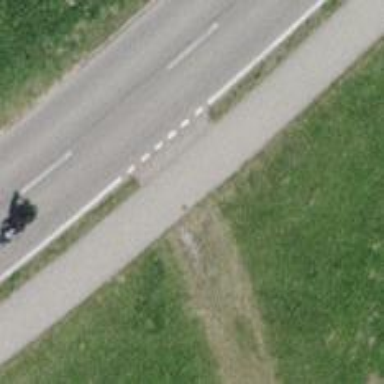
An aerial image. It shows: Asphalt cycleway.